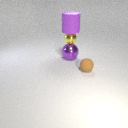
small brown rubber sphere in front of large purple metal sphere